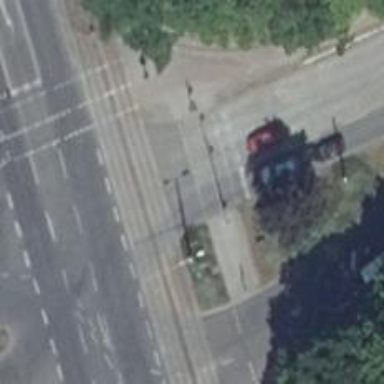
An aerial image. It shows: Road with traffic signals at crossing.